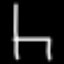
Label: chair